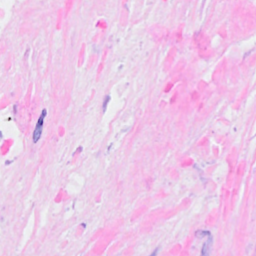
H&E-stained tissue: Breast